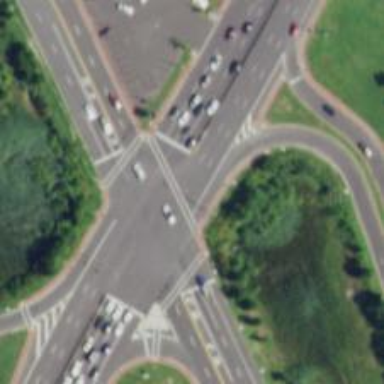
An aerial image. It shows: Junction.